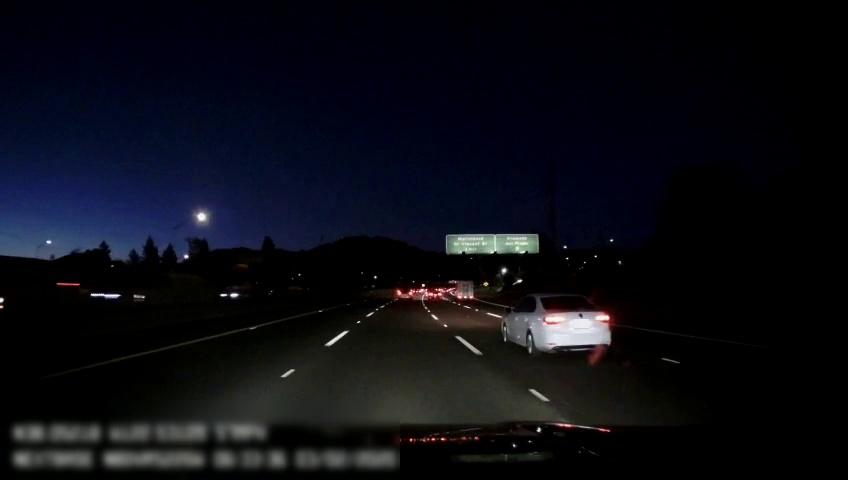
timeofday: Night
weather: Other
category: Drivable Space
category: Vehicles | Car
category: Vehicles | Other LV
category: Vehicles | Car
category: Vehicles | SUV
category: Vehicles | Car
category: Lanes | Alternate Lane
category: Lanes | Current Lane
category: Lanes | Current Lane
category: Lanes | Alternate Lane
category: Lanes | Alternate Lane
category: Traffic | Signs
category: Traffic | Signs